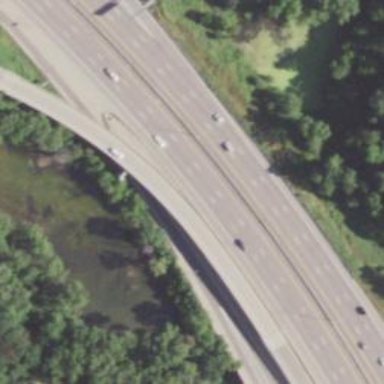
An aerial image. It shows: Man-made bridge.